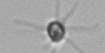
Label: Calciopappus